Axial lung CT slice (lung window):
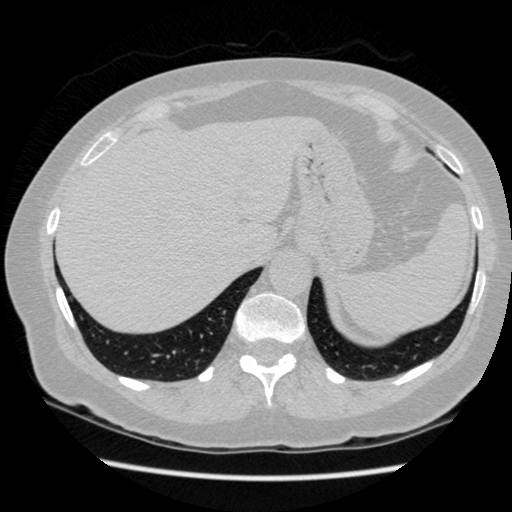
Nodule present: no